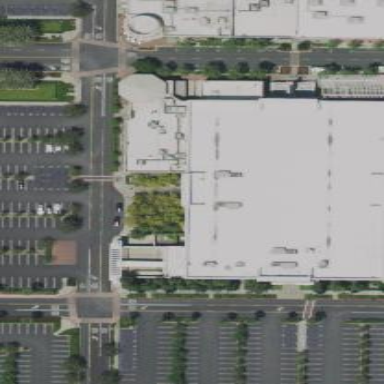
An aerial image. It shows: Retail building housing department store.